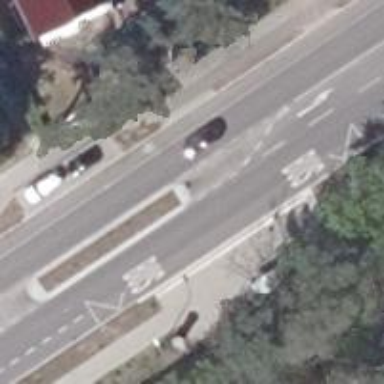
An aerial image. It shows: Secondary road with asphalt surface. There is separate sidewalk and cycleway that shares the busway on the right.